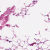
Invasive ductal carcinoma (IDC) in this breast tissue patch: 0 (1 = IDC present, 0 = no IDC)